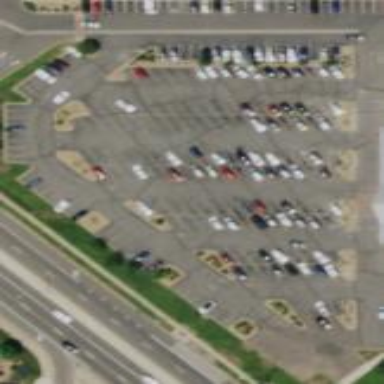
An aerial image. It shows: Parking area with surface.